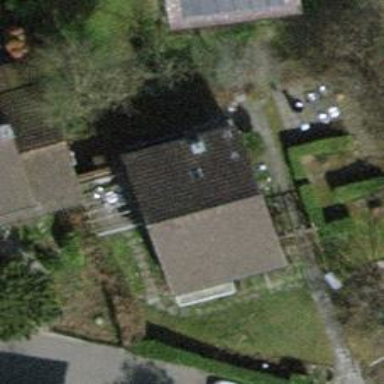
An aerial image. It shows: Detached building.